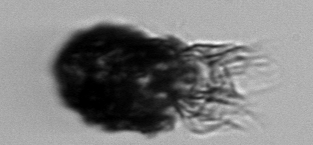
Label: Stenosemella_pacifica